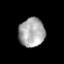
Tissue: prostate
Cell type: T cells
Senescence score: 0.2845
Nuclear area (px): 736
Mean DAPI intensity: 168.985